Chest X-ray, AP view. Patient: 22 years old, sex F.
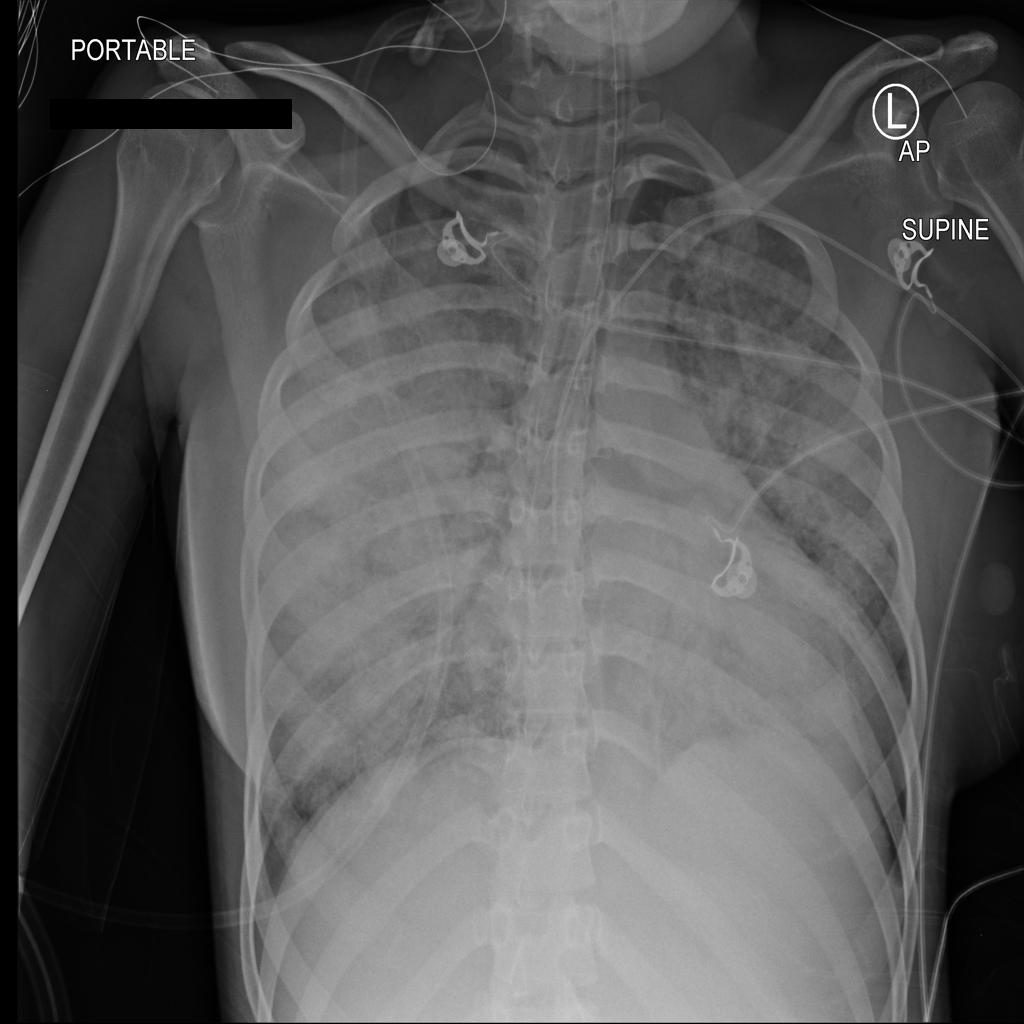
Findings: No Finding